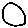
Label: circle